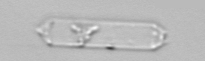
Label: Cerataulina_pelagica